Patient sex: M
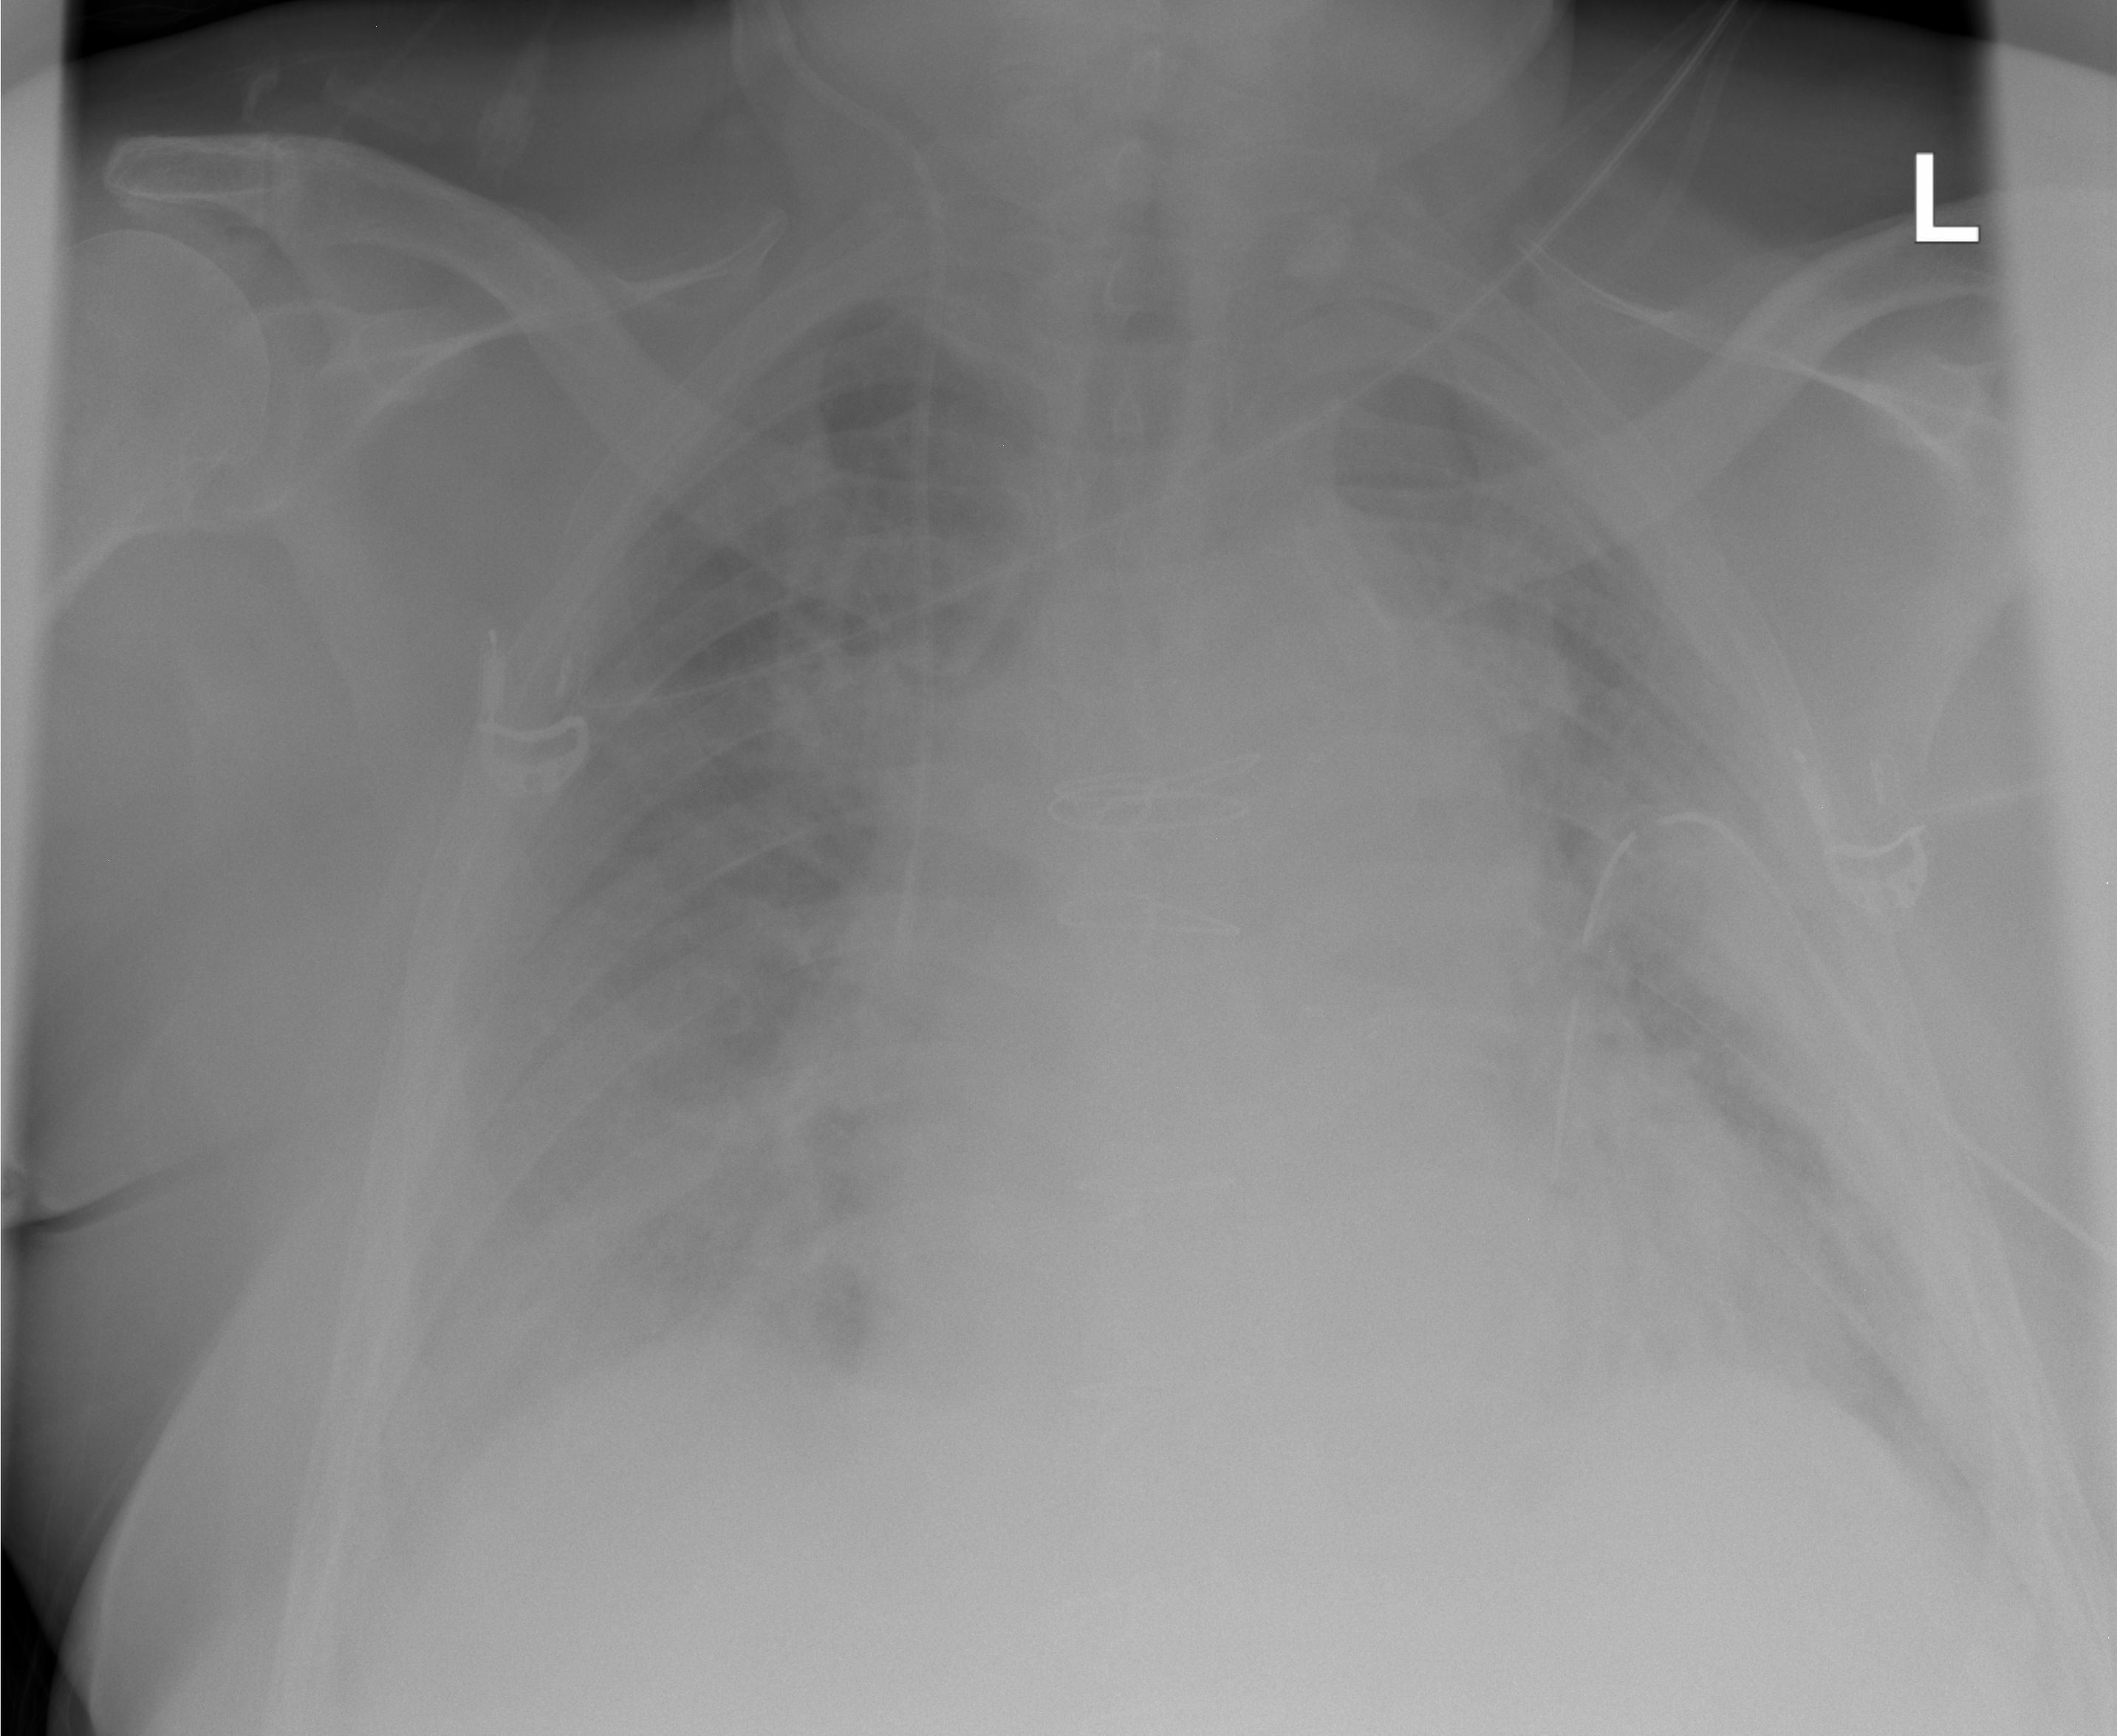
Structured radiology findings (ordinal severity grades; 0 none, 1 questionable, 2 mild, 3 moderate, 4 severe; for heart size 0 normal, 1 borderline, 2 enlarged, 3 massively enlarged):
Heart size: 2
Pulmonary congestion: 3
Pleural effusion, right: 2
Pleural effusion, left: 2
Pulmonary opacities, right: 2
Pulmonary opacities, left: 2
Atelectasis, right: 0
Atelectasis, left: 2